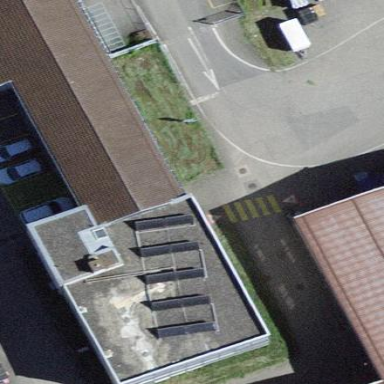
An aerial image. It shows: Office building.